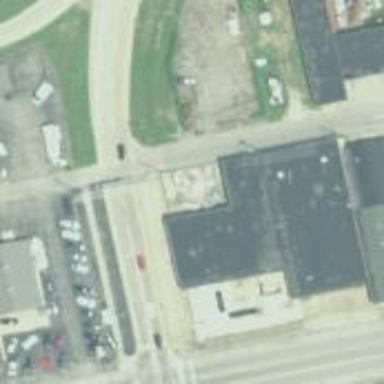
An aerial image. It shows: Alley classified as service road.